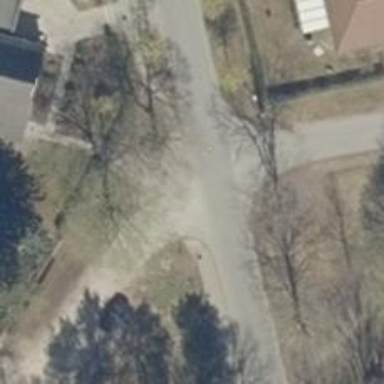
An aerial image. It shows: Residential road.